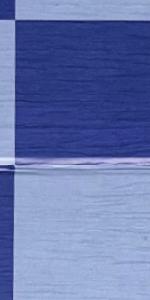
Label: Empty